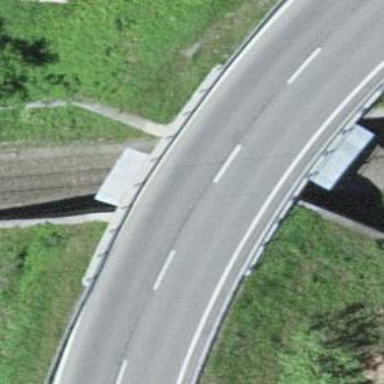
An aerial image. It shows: Tertiary road on asphalt surface on bridge.